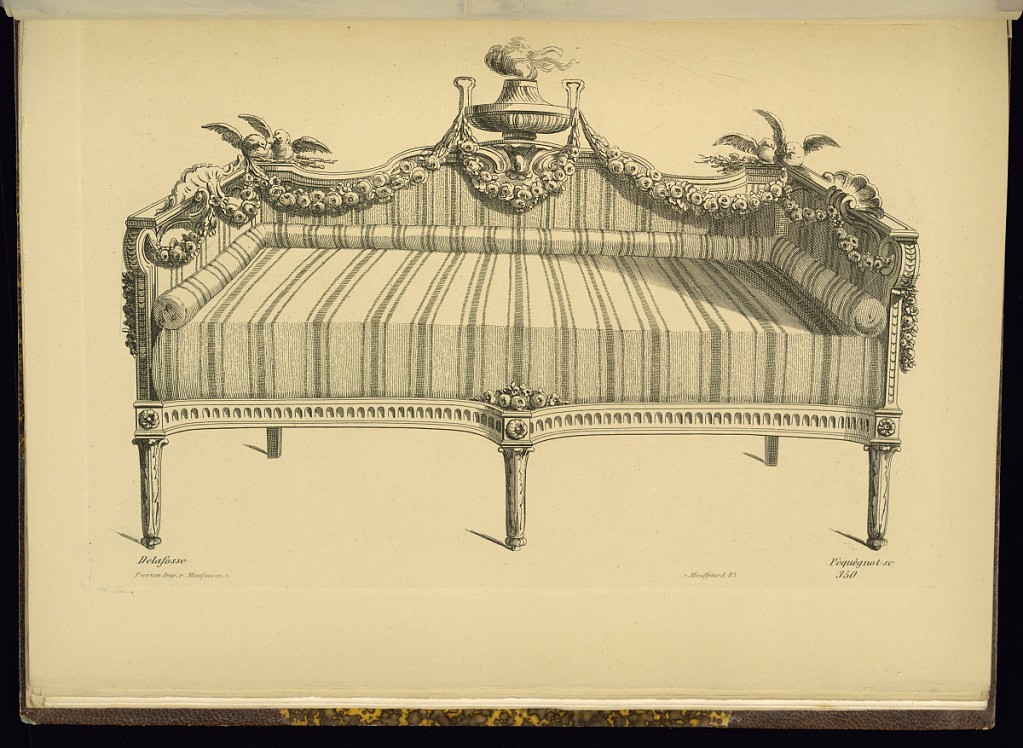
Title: Design for a Daybed
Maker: Jean-Charles Delafosse, French, 1734 – 1789
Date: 1849–66
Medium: Etching on paper
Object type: Print
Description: Design for an upholstered daybed with a carved frame featuring festoons of flowers, shells, fluting, rosettes, scrolling acanthus leaves, birds, and an incense burner. The plate is signed with the printmaker, publisher, and original designer, and numbered.